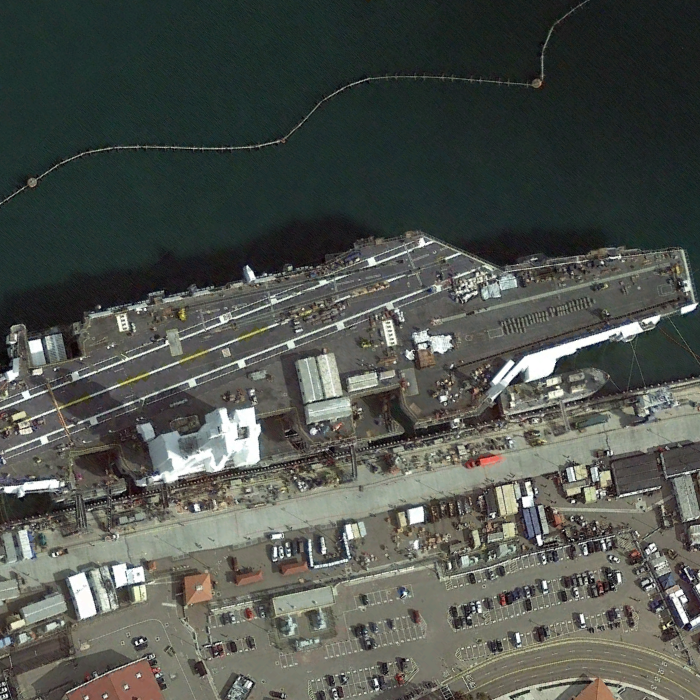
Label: aircraft_carrier